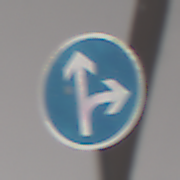
Verkehrszeichen: VorgeschriebeneFahrtrichtungGeradeausOderRechts
Umgebung: Roofed, Urban
Tageszeit: MorningAfternoon
Wetter: PartlyCloudy
Licht: Natural
Jahreszeit: NotSpecified
Kontrast: MediumContrast